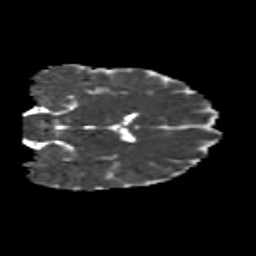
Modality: MD
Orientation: coronal
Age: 27
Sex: female
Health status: healthy
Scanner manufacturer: siemens
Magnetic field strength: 3 T
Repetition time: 10.8 s
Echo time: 0.082 s